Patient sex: M
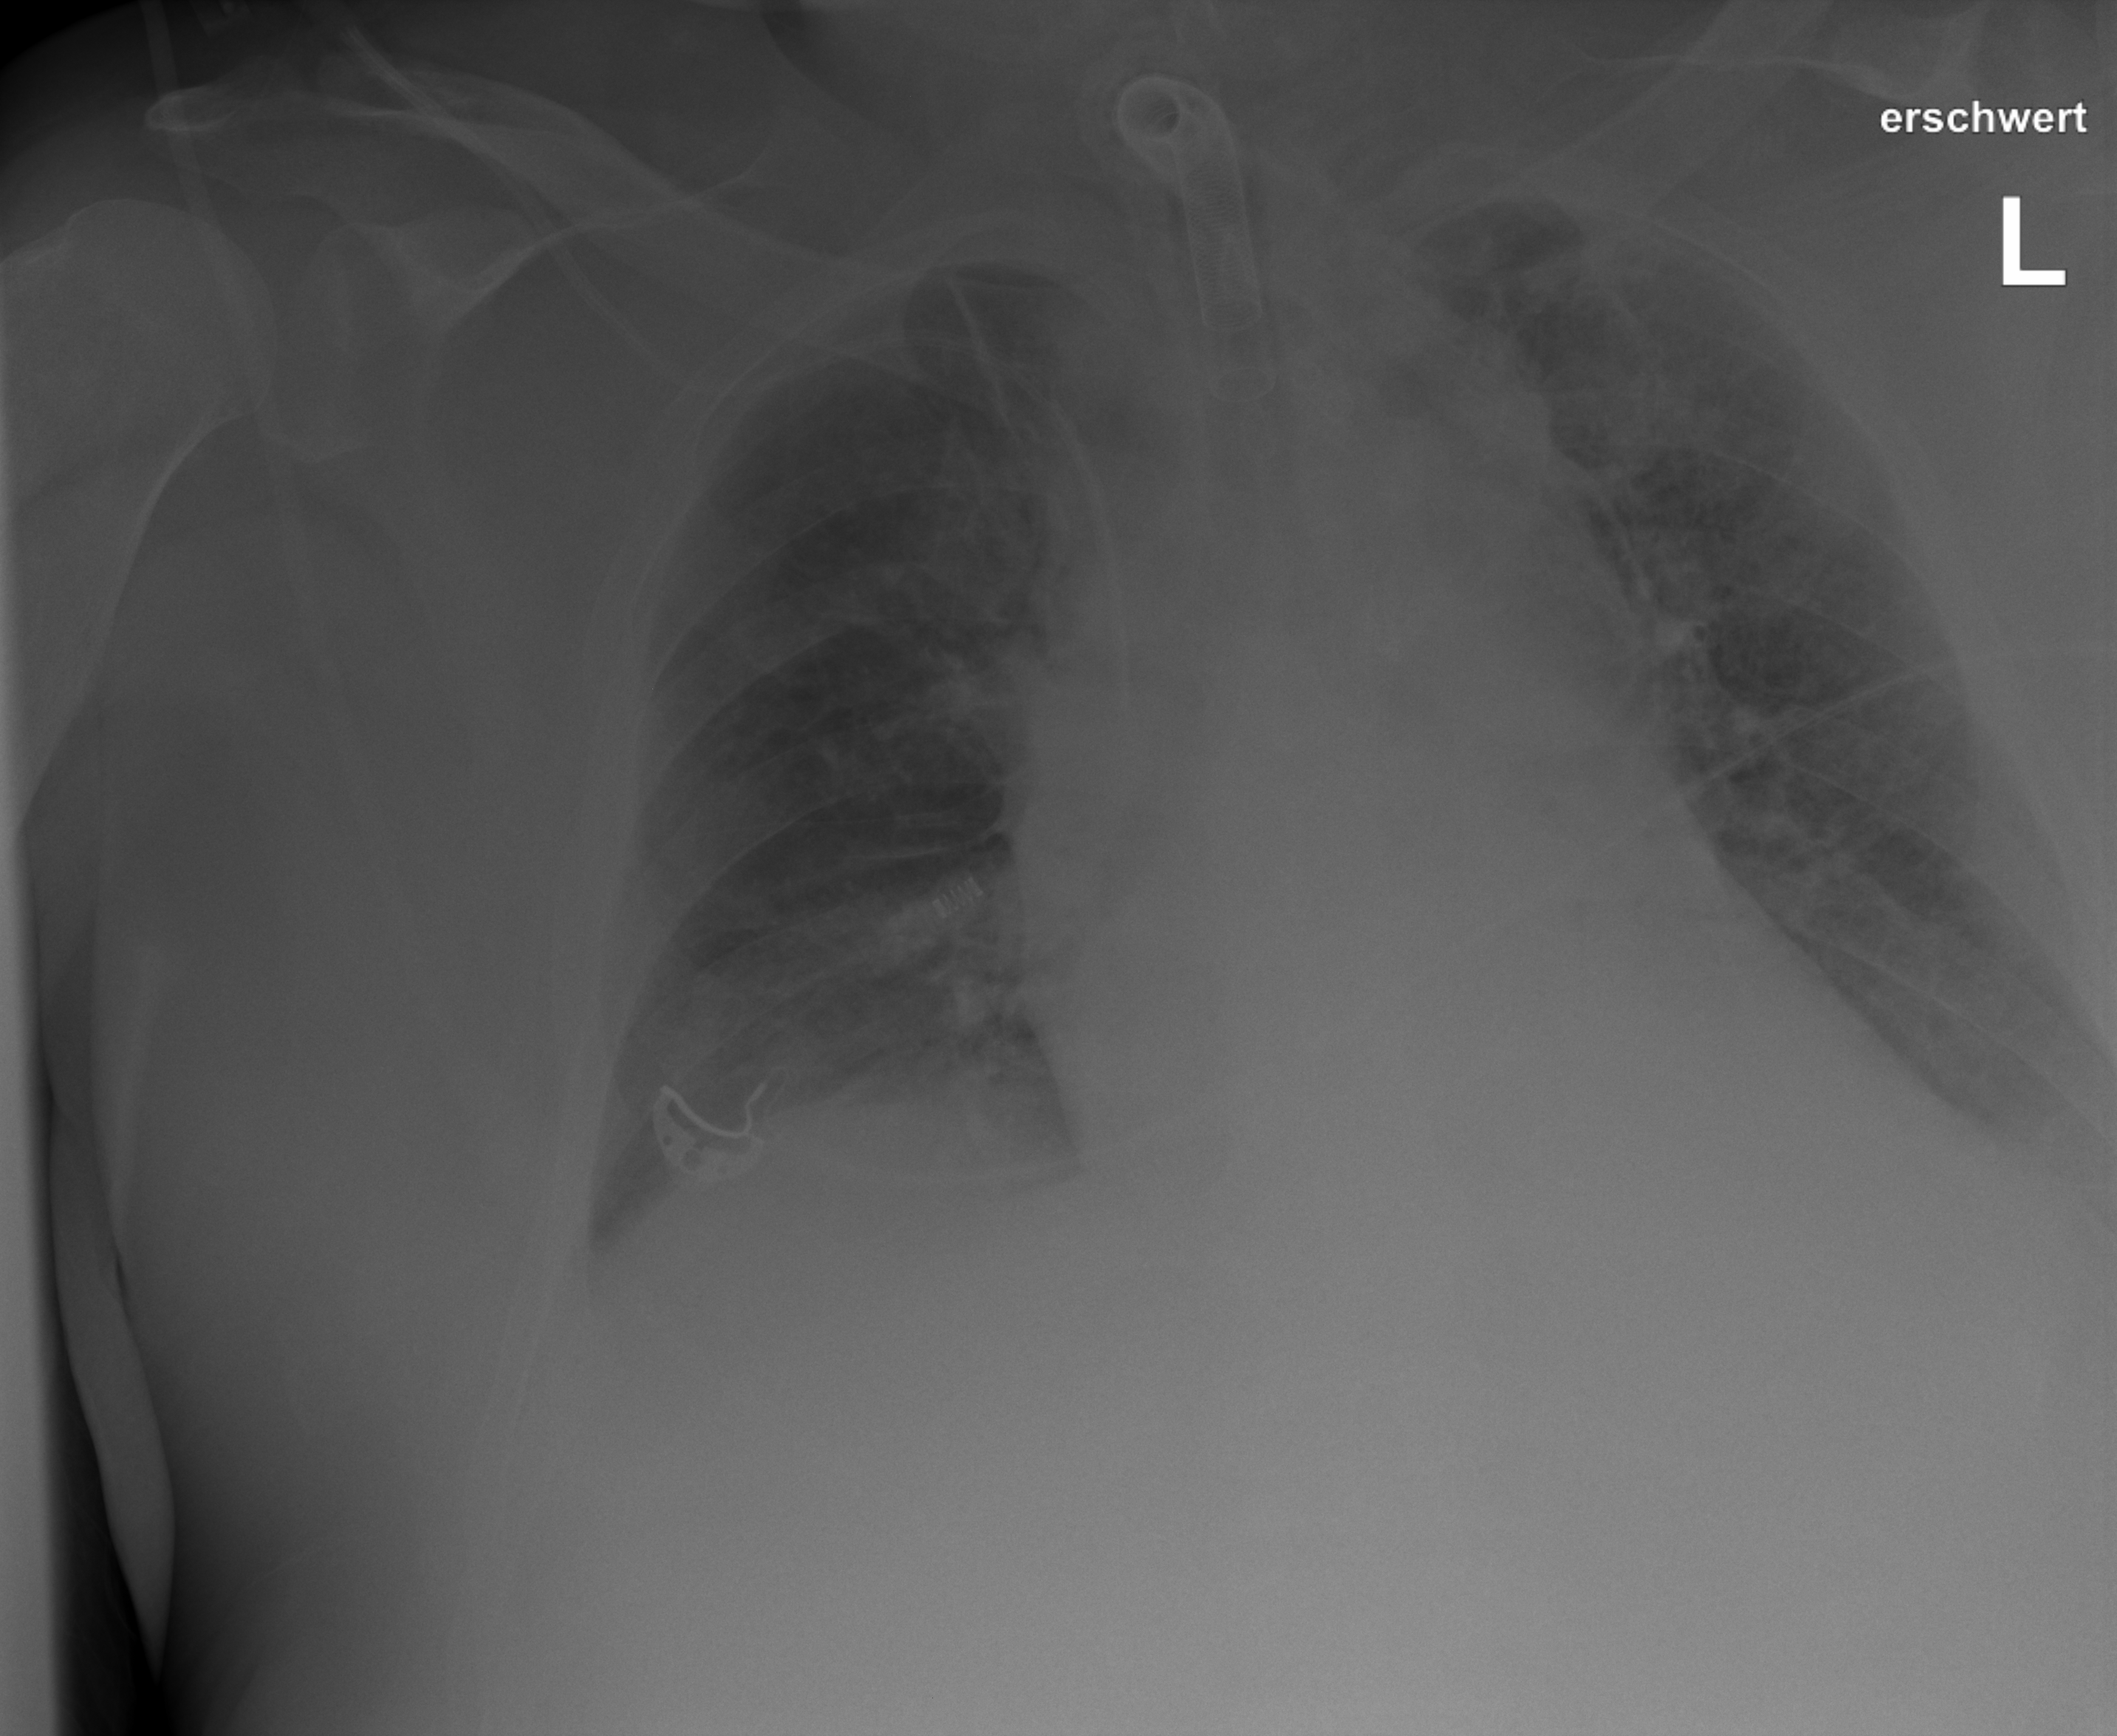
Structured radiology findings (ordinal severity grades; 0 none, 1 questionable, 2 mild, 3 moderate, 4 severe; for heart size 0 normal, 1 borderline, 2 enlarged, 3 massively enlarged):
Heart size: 2
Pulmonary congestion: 2
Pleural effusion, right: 2
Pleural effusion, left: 1
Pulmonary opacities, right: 2
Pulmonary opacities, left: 2
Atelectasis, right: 3
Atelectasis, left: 2